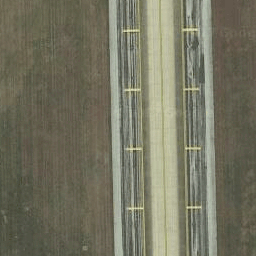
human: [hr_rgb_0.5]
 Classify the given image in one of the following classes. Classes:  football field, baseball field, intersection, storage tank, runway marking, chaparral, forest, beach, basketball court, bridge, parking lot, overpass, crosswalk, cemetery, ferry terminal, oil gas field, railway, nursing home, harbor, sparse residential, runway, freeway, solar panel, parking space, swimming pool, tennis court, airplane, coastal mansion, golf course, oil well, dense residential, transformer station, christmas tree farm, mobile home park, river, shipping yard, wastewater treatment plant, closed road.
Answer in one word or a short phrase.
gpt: runway